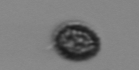
Label: Pseudochattonella_farcimen